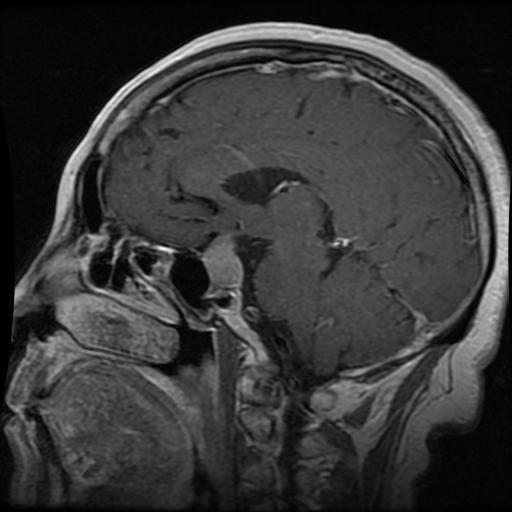
Label: pituitary